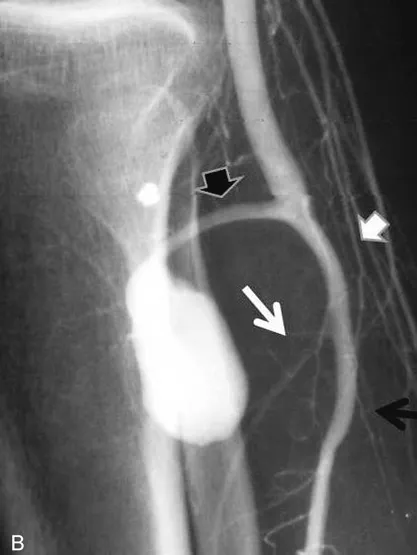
A
,
B
) 0, AP and lateral femoral artery angiography show the pseudoaneurysm arising from proximal anterior tibial artery in popliteal region (black arrow head). The tibioperoneal trunk is patent (white arrow head). The posterior tibial artery (black arrow) is demonstrated where peroneal artery (white arrow seems to be narrow probably because of the compressive effect of the pseudoaneurysm. A small missile fragment is demonstrated in both views (short black arrows).
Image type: radiology (ct)